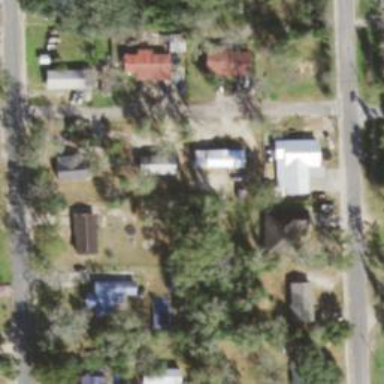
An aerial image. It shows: Single-family residential area.